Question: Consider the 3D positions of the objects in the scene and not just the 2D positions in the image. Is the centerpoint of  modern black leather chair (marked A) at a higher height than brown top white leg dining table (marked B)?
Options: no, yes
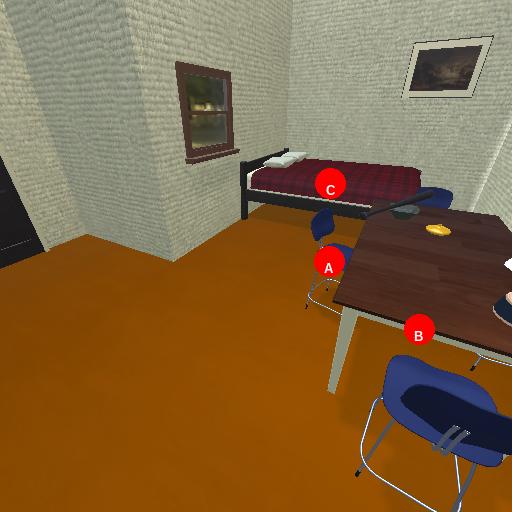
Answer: no